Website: bh-photo
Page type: customer-info-address
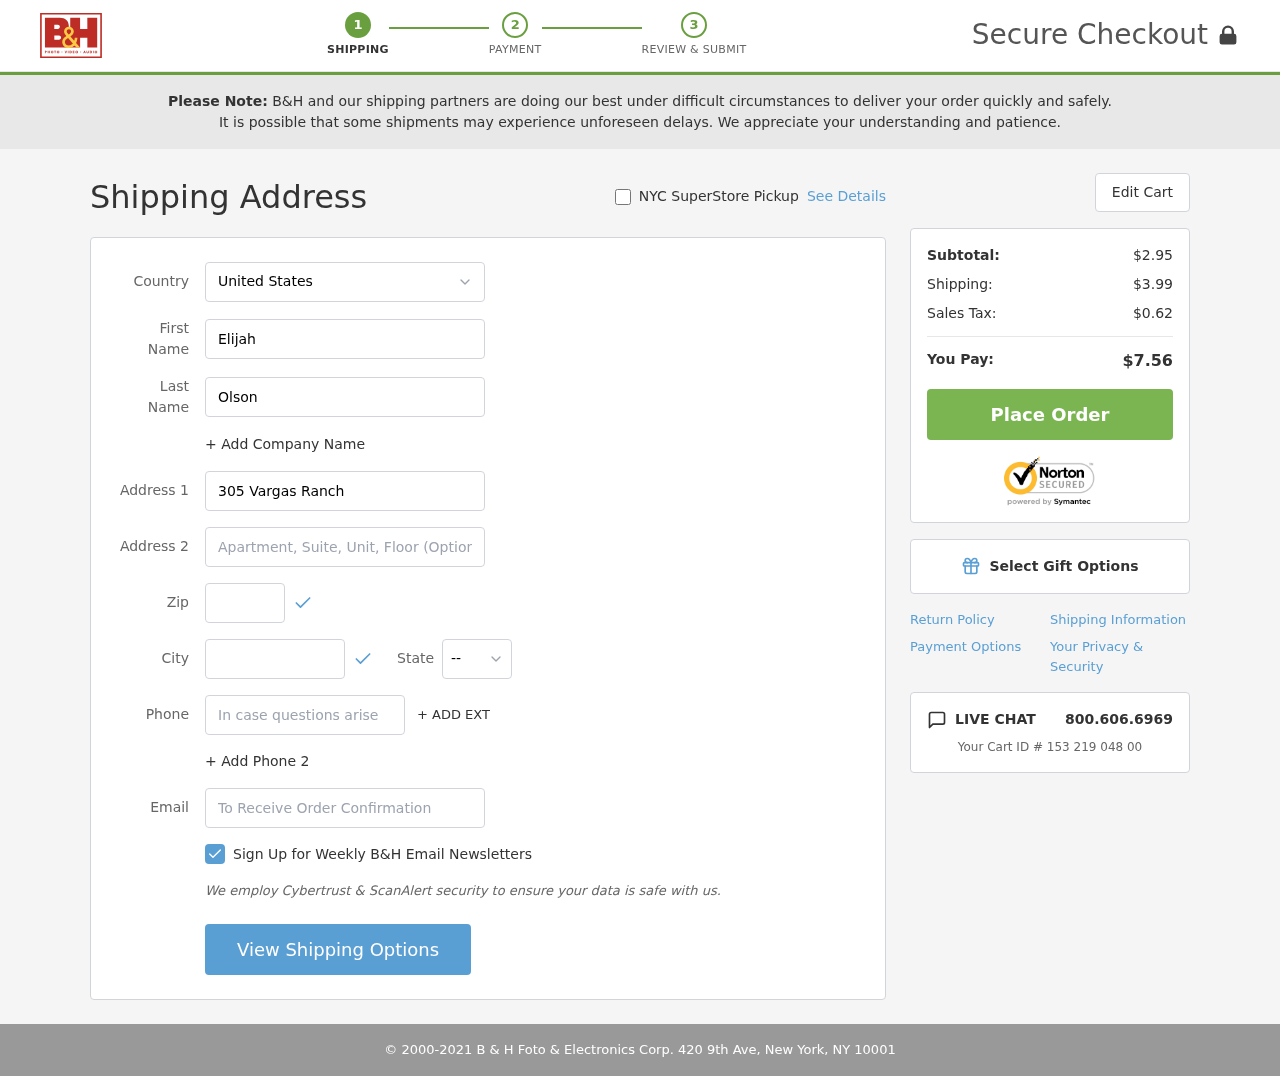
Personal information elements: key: PII_CITY
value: North Katie
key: PII_COUNTRY
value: United States
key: PII_EMAIL
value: elijaholson@yahoo.com
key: PII_FIRSTNAME
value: Elijah
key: PII_LASTNAME
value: Olson
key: PII_PHONE
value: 8344268119
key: PII_POSTCODE
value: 23952
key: PII_STATE_ABBR
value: TX
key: PII_STREET
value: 305 Vargas Ranch
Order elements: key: ORDER_SUBTOTAL
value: $2.95
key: ORDER_SHIPPING_COST
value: $3.99
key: ORDER_TAX
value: $0.62
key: ORDER_TOTAL
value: $7.56
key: ORDER_ID
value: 153 219 048 00